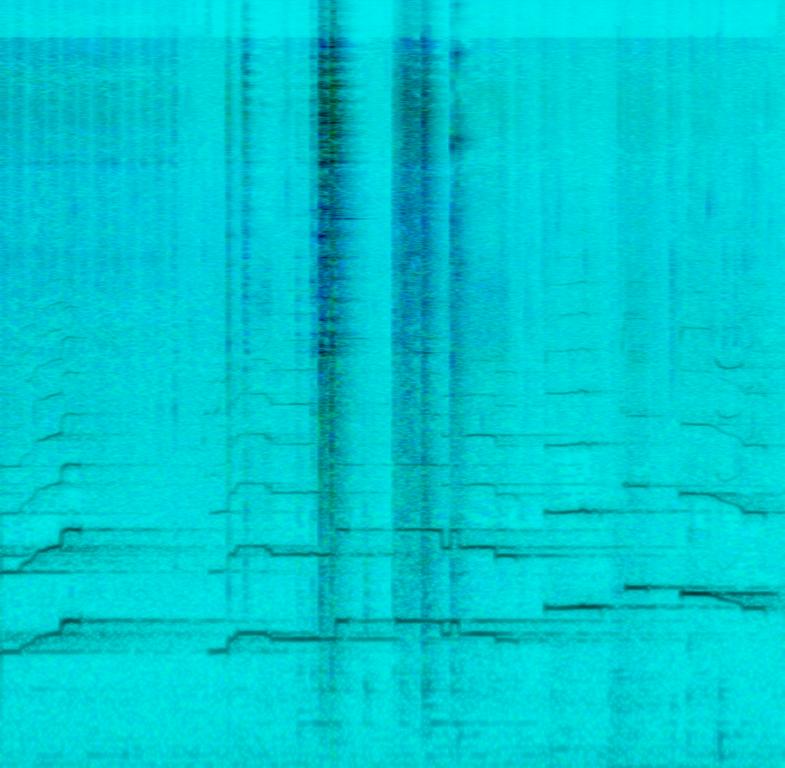
The low quality recording features a metallic scraping sound effect, soft scratching sound effect, water leaking sound effect, breathy flute melody and birds chirping sound effects. It sounds relaxing and calming.